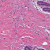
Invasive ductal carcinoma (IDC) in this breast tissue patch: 0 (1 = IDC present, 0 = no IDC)